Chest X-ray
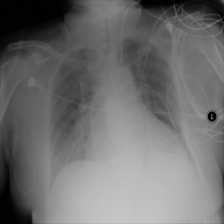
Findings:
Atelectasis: negative
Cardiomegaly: negative
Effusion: negative
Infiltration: positive
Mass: negative
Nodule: negative
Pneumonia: negative
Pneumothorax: negative
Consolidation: negative
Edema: positive
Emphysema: negative
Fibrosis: negative
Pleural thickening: negative
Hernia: negative